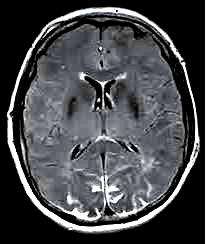
Label: notumor